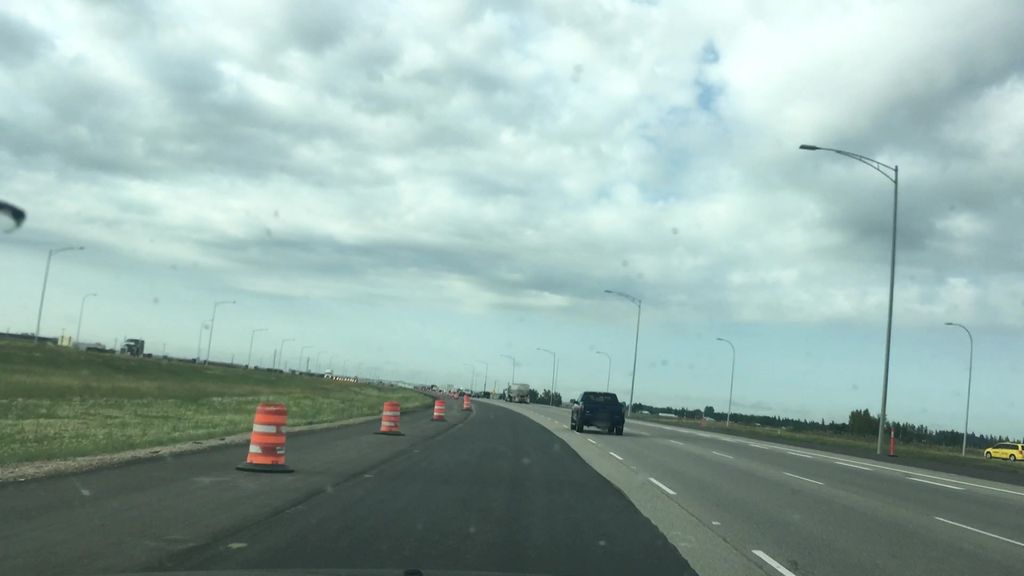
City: edmonton